Interaction volume radius: 5 \u00c5
Interaction volume height: 30 \u00c5
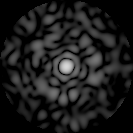
Disorder parameter: 0.8008